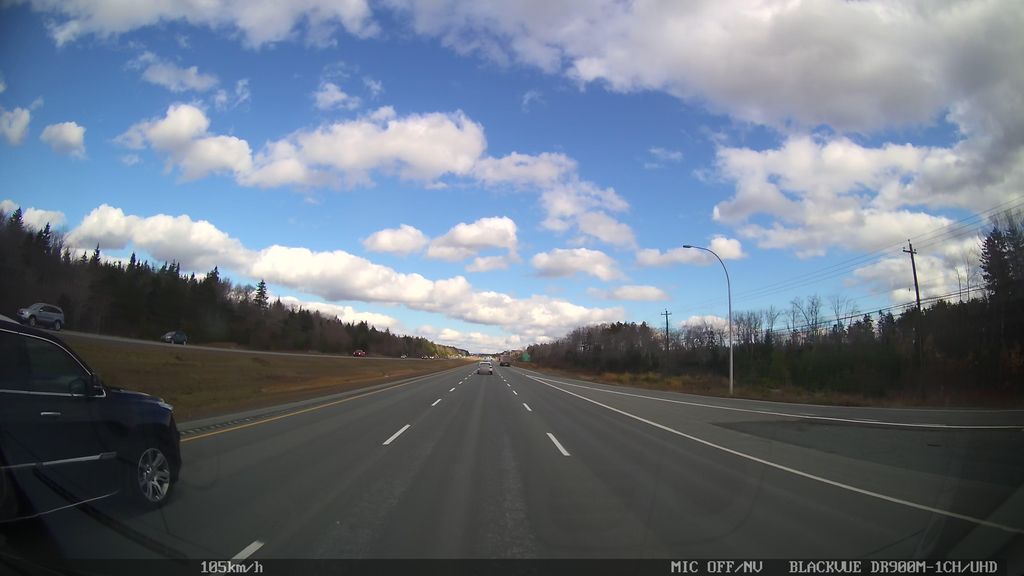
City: halifax